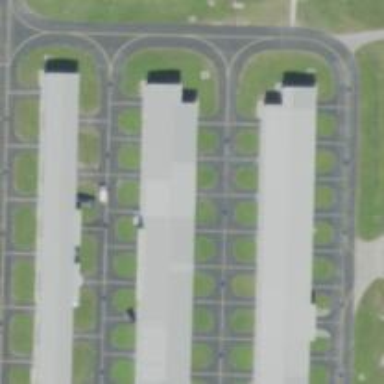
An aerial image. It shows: View of taxiway at the airport.